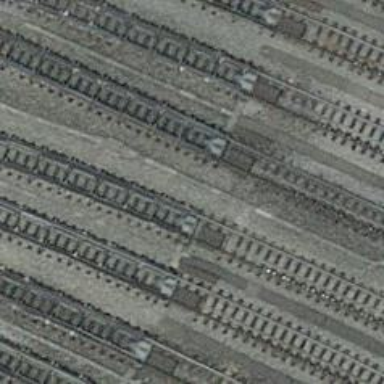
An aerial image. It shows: Railway yard with one track. The railway includes beam retarder.